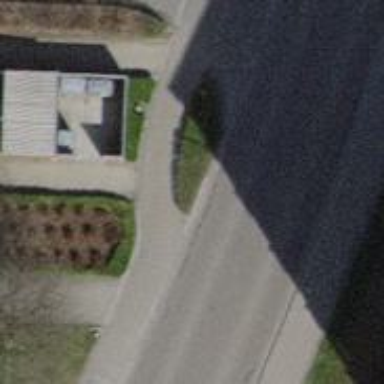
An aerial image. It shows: Footway made of paving stones.